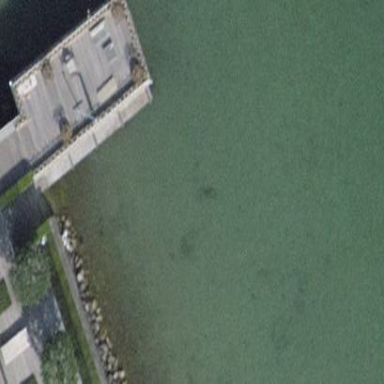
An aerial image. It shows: Man-made pier.